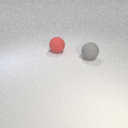
large gray rubber sphere to the right of large red rubber sphere